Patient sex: M
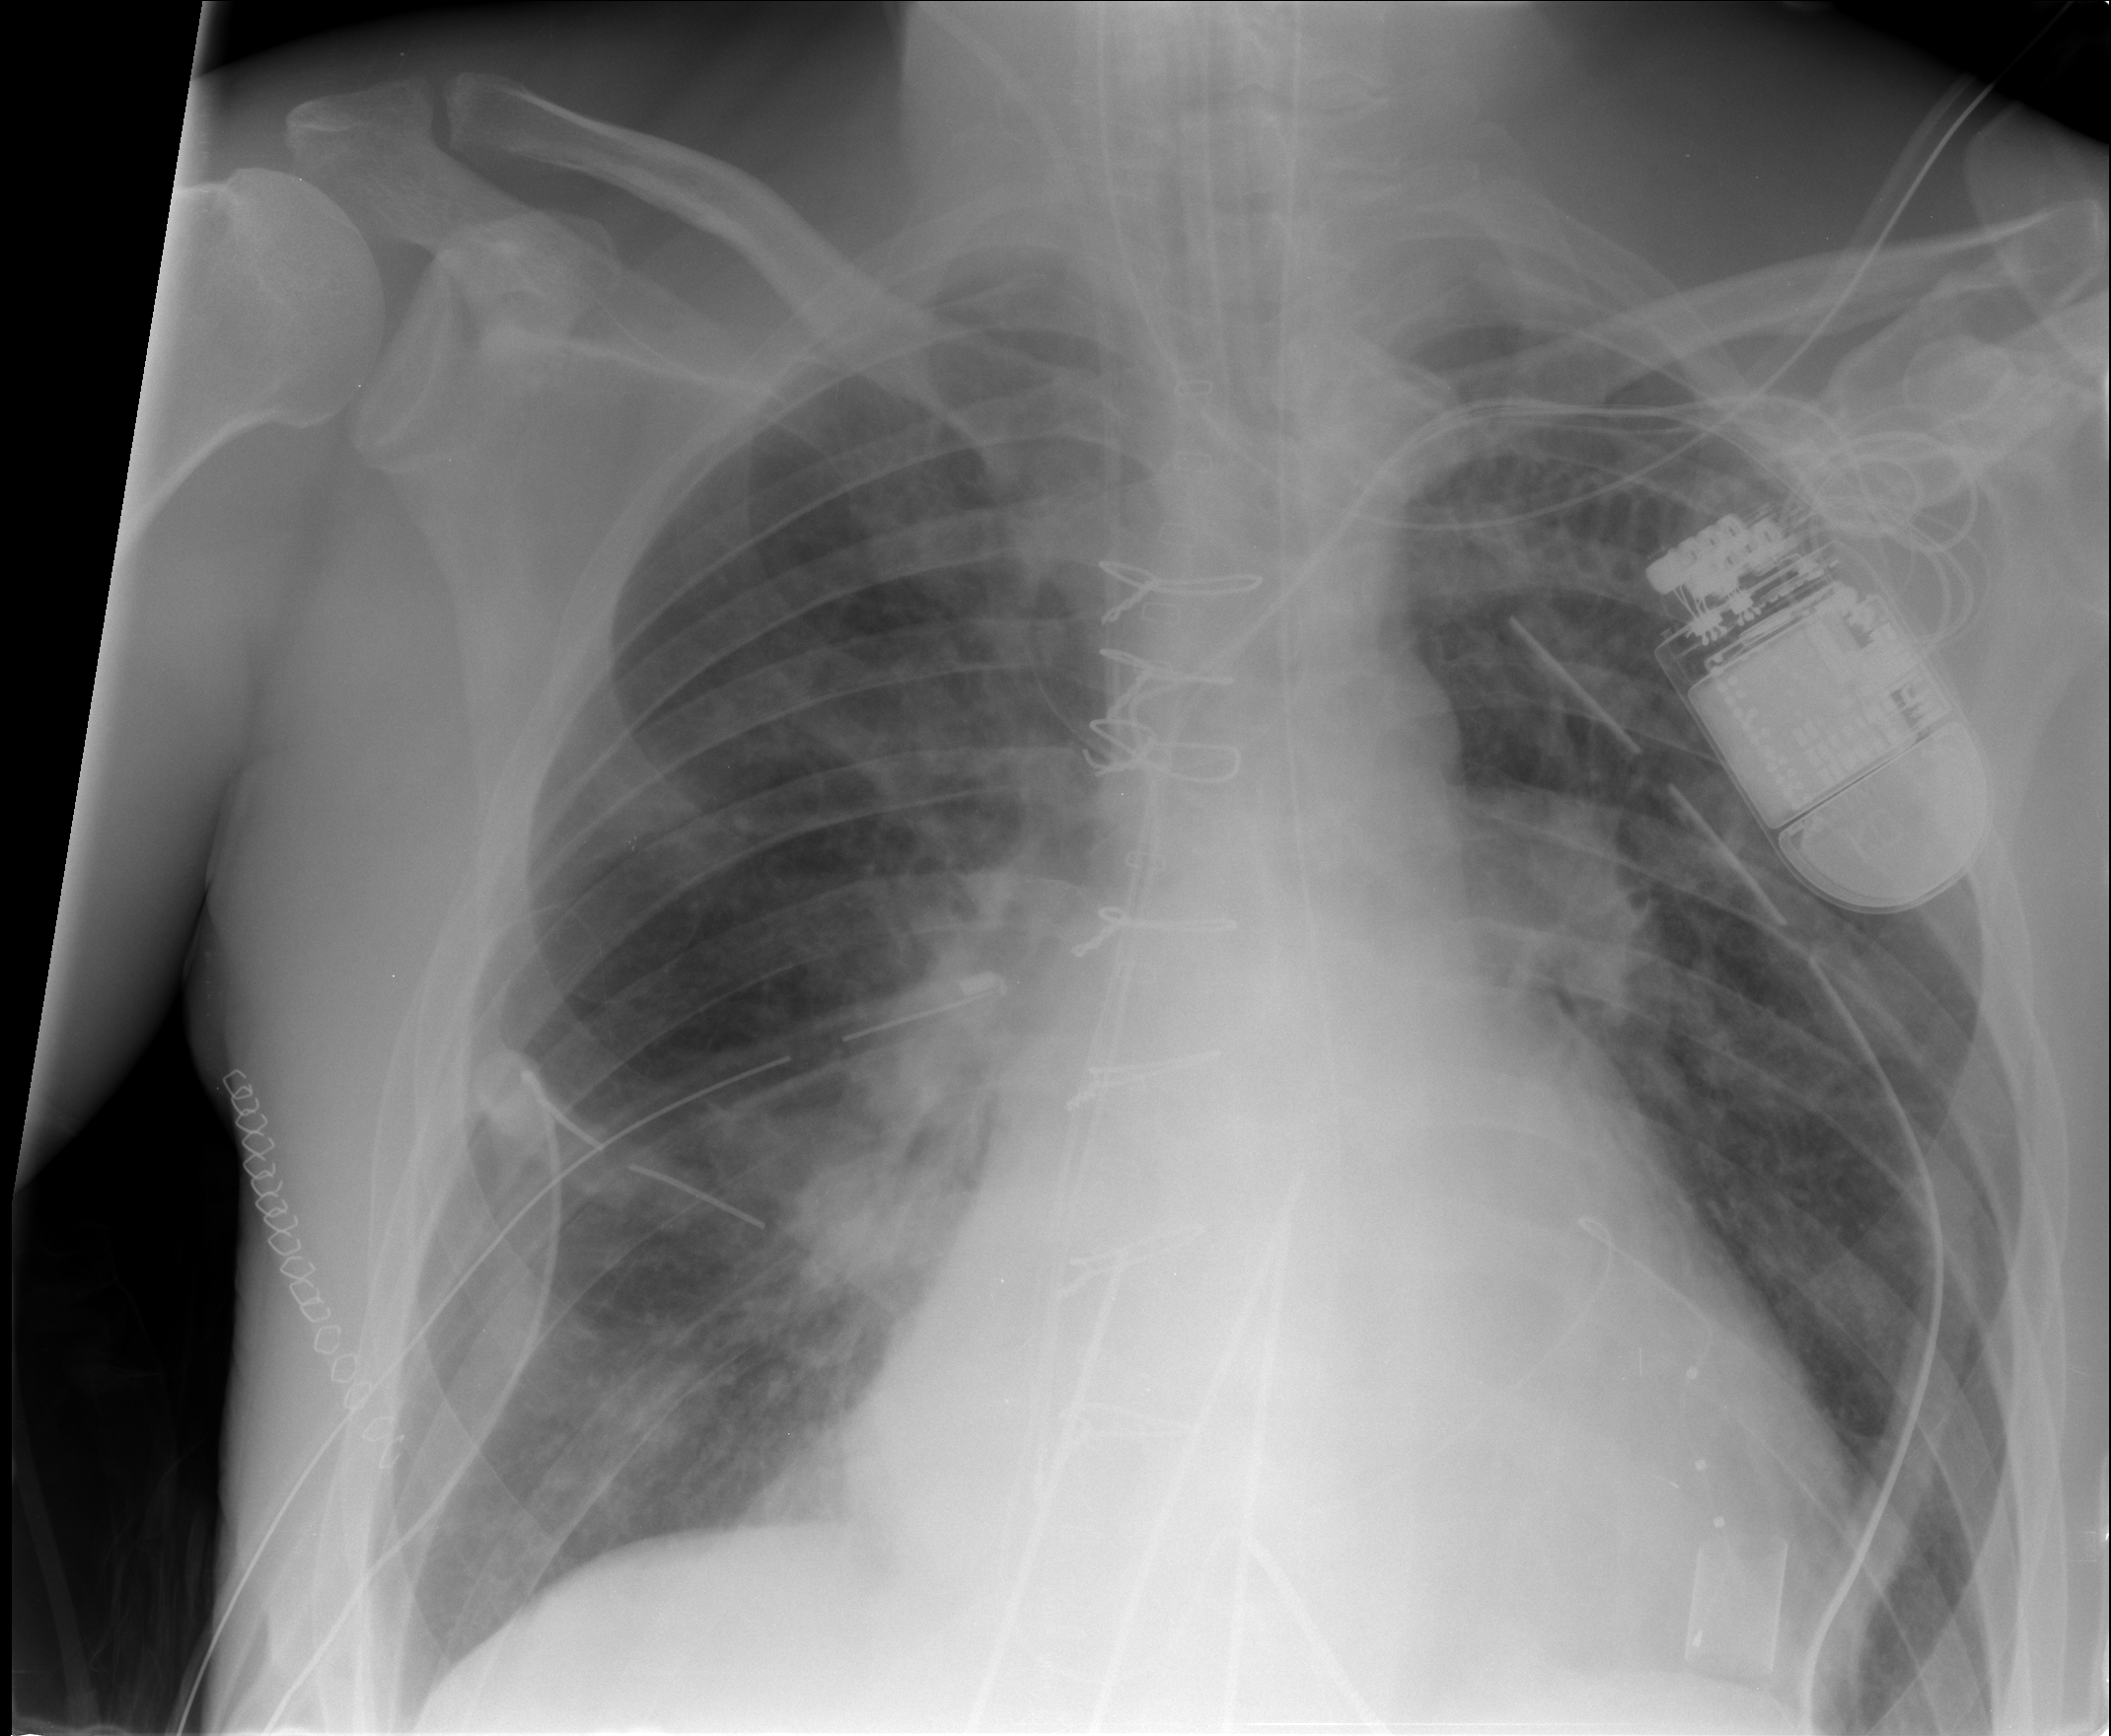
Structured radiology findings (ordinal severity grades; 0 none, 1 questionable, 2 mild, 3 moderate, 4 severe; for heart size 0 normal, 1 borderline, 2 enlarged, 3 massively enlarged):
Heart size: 1
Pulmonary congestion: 2
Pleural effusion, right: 0
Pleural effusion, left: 0
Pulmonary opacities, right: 0
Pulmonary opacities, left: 0
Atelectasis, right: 2
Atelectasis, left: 0